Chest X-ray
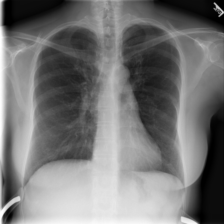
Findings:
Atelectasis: negative
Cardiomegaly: negative
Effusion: negative
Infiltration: negative
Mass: negative
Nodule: negative
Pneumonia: negative
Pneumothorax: positive
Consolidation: negative
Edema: negative
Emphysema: negative
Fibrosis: negative
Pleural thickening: negative
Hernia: negative